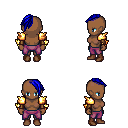
a pixel art fantasy rpg character, female body template, human, dark skin, gold arm armor, magenta pants, blue long mohawk hairstyle, leather bracers, brown shoes, four views (front, back, left, right), 2x2 character sprite sheet, small pixel art, hard edges, no anti-aliasing